Question: Why is it that everytime I call 'save' on my NSManagedObjectContext:
'''
-(NSManagedObjectContext*)managedObjectContext {
NSMutableDictionary* threadDictionary = [[NSThread currentThread] threadDictionary];
NSManagedObjectContext* backgroundThreadContext = [threadDictionary objectForKey:RKManagedObjectStoreThreadDictionaryContextKey];
if (!backgroundThreadContext) {
backgroundThreadContext = [self newManagedObjectContext];
[threadDictionary setObject:backgroundThreadContext forKey:RKManagedObjectStoreThreadDictionaryContextKey];
[backgroundThreadContext release];
[[NSNotificationCenter defaultCenter] addObserver:self
selector:@selector(mergeChanges:)
name:NSManagedObjectContextDidSaveNotification
object:backgroundThreadContext];
}
return backgroundThreadContext;
}
- (NSError*)save {
NSManagedObjectContext* moc = [self managedObjectContext];
NSError *error = nil;
@try {
if (![moc save:&error]) { //breakpoint in here
//some code
}
'''
the app seems to be waiting forever and never got back to resume it's execution? Here's what I mean in a <URL>. Can this be possibly caused because something is wrong with the entity/relationship model?
Here's a screenshot of the leaks instruments, I don't see any leaks, but it seems that the app is allocating something that builds up:

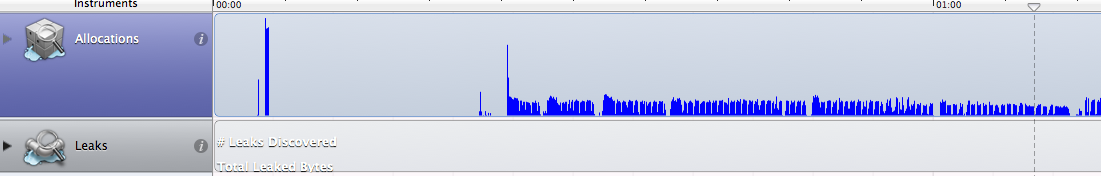
Answer: Have you tried ditching your multi-threading code to see if it works? My guess would be that you're mixing up threads here and accessing/saving the MOC from different threads. Managing threads manually is a PITA, you should try switching to <URL>.
I would also give your main MOC its own accessor so you can make sure it isn't called from background threads, and have some: '- (NSManagedObjectContext*)newBackgroundMOC;' and '- (void)saveBackgroundMOC:(NSManagedObjectContext*)context;' methods to quickly create and save MOCs from background queues/threads:
'''
dispatch_async(my_queue, ^{
NSManagedObjectContext *context = [self newBackgroundMOC]; // create context, setup didSave notification to merge with main MOC, etc
// modify context
[self saveBackgroundMOC:context]; // main MOC gets updated
});
'''
Migrating to GCD is a bit of work, but in the long run you'll see it's much more pleasant to work with. It goes without saying that it's also the most modern and recommended by Apple way to deal with threads.